Field crop: tomato
Growth stage: 2
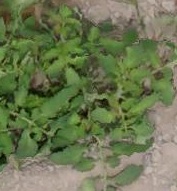
Species: tomato